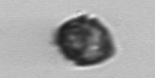
Label: Kryptoperidinium_triquetrum